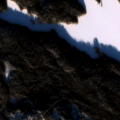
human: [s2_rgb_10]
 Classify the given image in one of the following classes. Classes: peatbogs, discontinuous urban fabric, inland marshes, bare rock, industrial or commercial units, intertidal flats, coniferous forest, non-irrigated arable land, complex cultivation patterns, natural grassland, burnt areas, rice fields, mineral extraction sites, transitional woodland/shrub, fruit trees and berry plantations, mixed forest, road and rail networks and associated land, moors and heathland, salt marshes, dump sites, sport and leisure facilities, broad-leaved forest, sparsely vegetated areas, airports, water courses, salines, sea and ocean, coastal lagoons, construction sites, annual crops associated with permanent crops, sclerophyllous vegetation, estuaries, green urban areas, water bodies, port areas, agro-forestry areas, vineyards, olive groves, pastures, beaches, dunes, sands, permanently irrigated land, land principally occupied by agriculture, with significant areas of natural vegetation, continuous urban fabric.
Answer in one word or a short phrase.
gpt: coniferous forest, water bodies